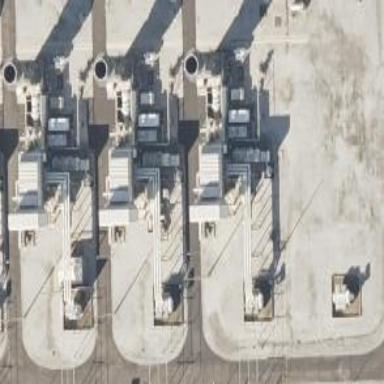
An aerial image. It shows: Gas turbine generator is in use.